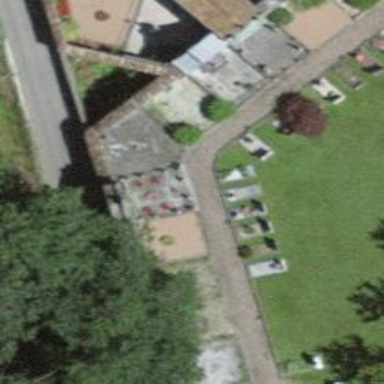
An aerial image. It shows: Historic attraction featuring tomb with tombstone.